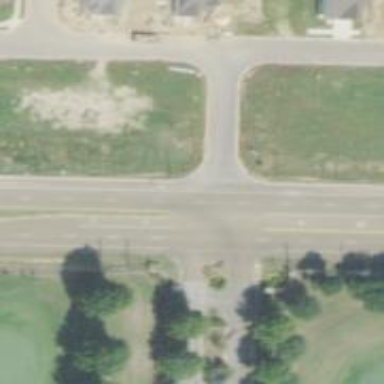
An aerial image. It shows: Residential dual carriageway road.